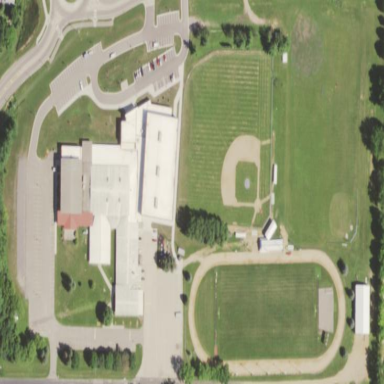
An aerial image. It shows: School.